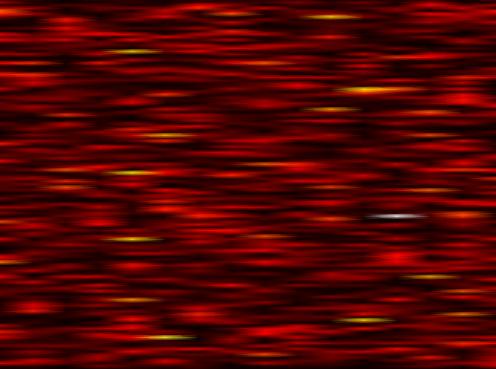
Label: UFMC